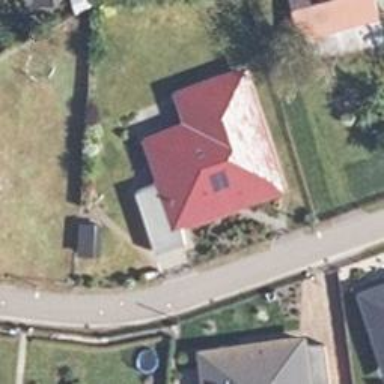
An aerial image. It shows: Hipped roof on residential building.